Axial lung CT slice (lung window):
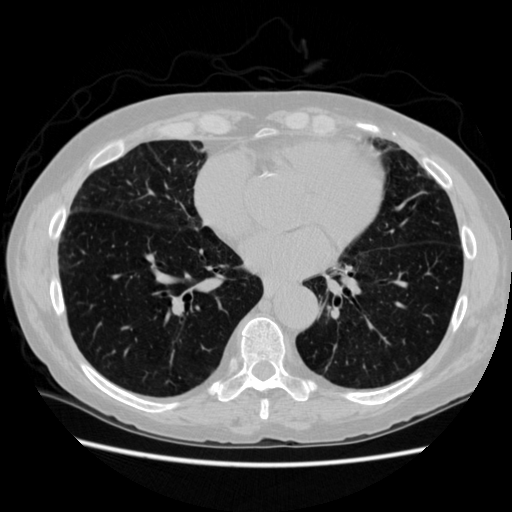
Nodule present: no